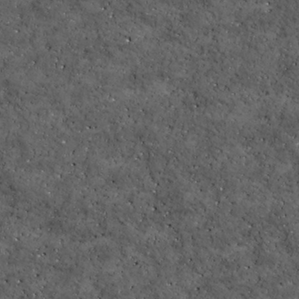
Label: non_frost